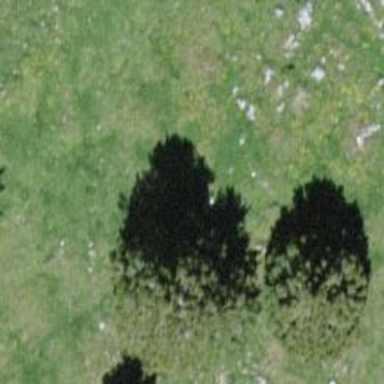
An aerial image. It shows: Needle-leaved tree in natural setting.